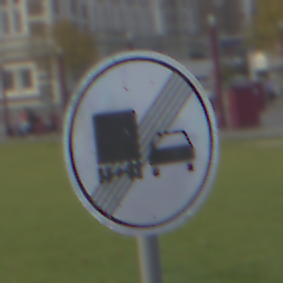
Verkehrszeichen: EndeUeberholverbotKraftfahrzeuge
Umgebung: Outdoor, Suburban
Tageszeit: MorningAfternoon
Wetter: PartlyCloudy
Licht: Natural
Jahreszeit: NotSpecified
Kontrast: MediumContrast